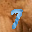
Label: 7